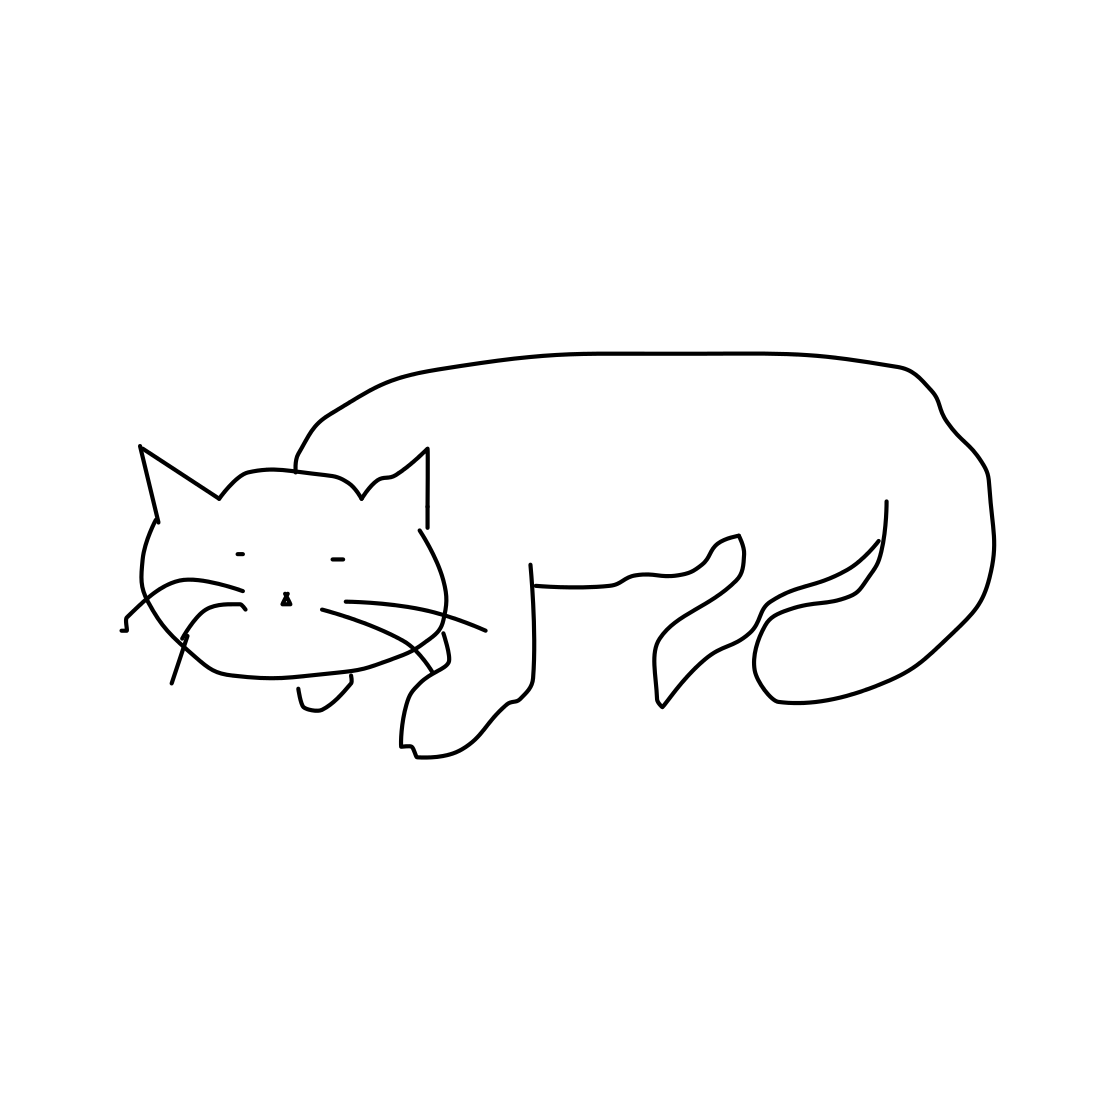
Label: cat